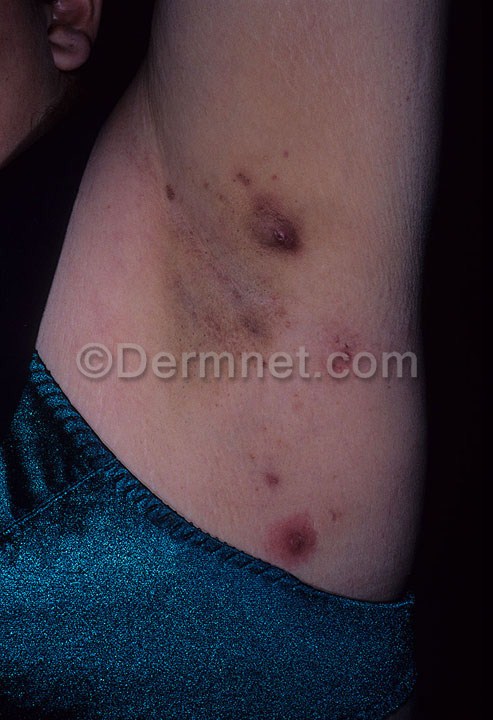
Disease: Acne and Rosacea Photos